Chest X-ray:
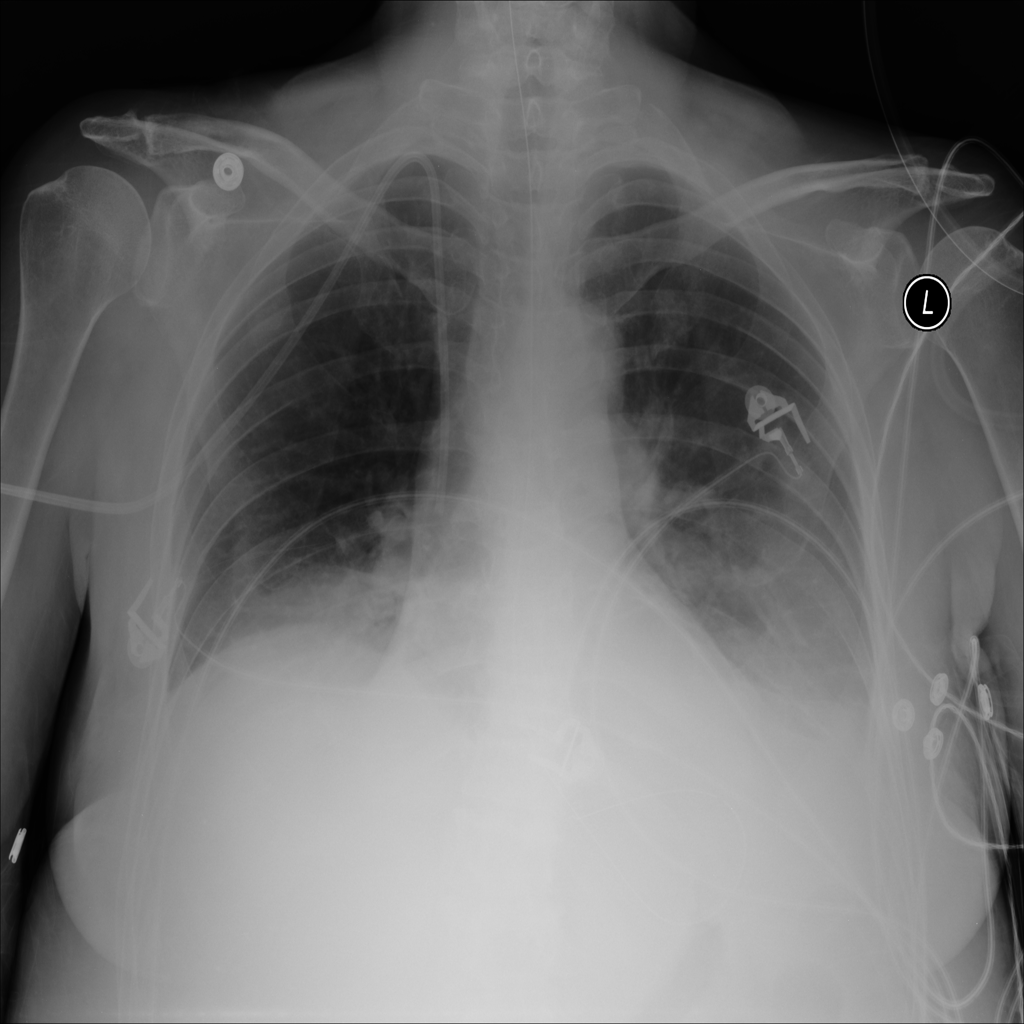
Findings: Consolidation, Effusion
No abnormal finding: no